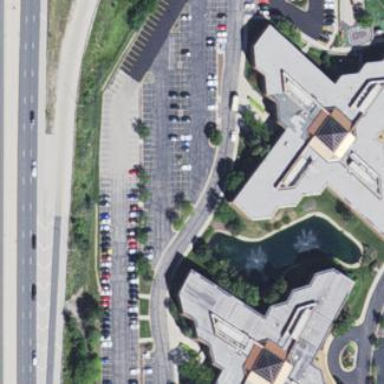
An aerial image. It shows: Office building.